【题型】解答题　【知识点】平面几何　【难度】easy
如图，在 $Rt\triangle ABC$ 中，$\angle ACB = 90^\circ$，$D$ 为 $AB$ 上的一点，以 $BD$ 为直径的半圆与交 $BC$ 于点 $F$，且 $AC$ 切 $\odot O$ 于点 $E$。

(1) 求证：$\widehat{DE} = \widehat{EF}$；

(2) 若 $\angle A = 30^\circ$，$AB = 6$，求 $CF$ 的长。
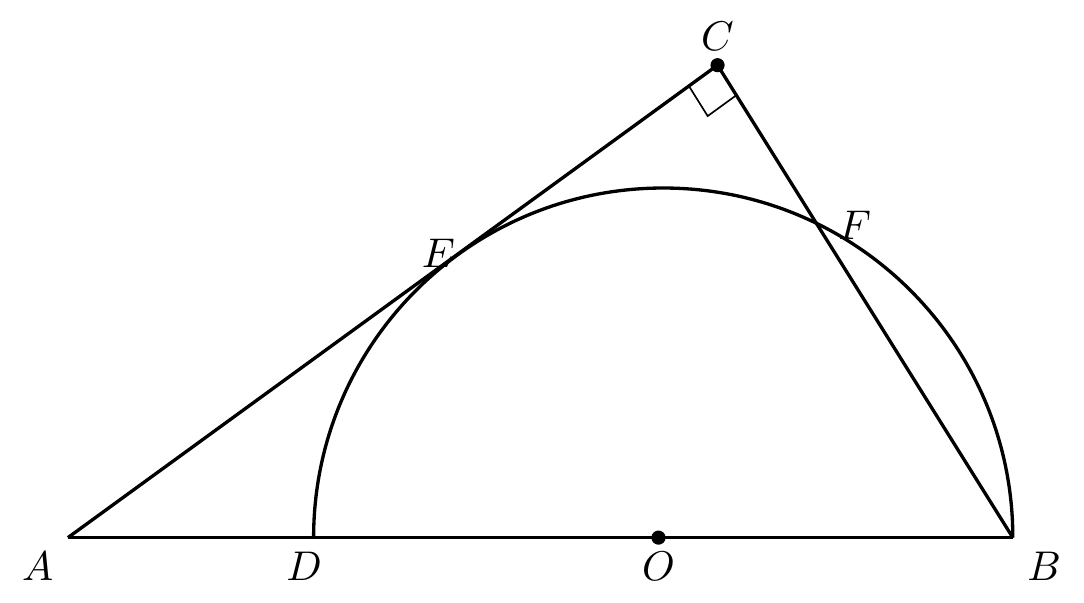
【解答】
(1) 证明：连接 $OE$、$OF$，

$\because AC$ 切 $\odot O$ 于点 $E$,

$\therefore OE \perp AC$, 即 $\angle OEA = 90^\circ$,

$\because \angle ACB = 90^\circ$,

$\therefore OE \parallel BC$,

$\therefore \angle EOA = \angle CBA$, $\angle EOF = \angle OFB$,

$\because OB = OF$,

$\therefore \angle OFB = \angle CBA$,

$\therefore \angle EOD = \angle EOF$,

$\therefore \widehat{DE} = \widehat{EF}$;

（2）解：连接 $DE$，

$\because \angle A = 30^\circ$， $AB = 6$,

$\therefore \angle OBF = \angle EOD = 60^\circ$,

$\therefore OE = OD = OF = OB$,

$\therefore \triangle DOE$、$\triangle BOF$ 都是等边三角形，

$\therefore \angle EDO = 60^\circ$,

$\therefore \angle DEA = 30^\circ$,

$\therefore AD = DE = DO = OB = BF = 2$,

$\because \angle A = 30^\circ$， $\angle ACB = 90^\circ$， $AB = 6$,

$\therefore BC = \frac{1}{2}AB = 3$,

$\therefore CF = BC - BF = 1$。
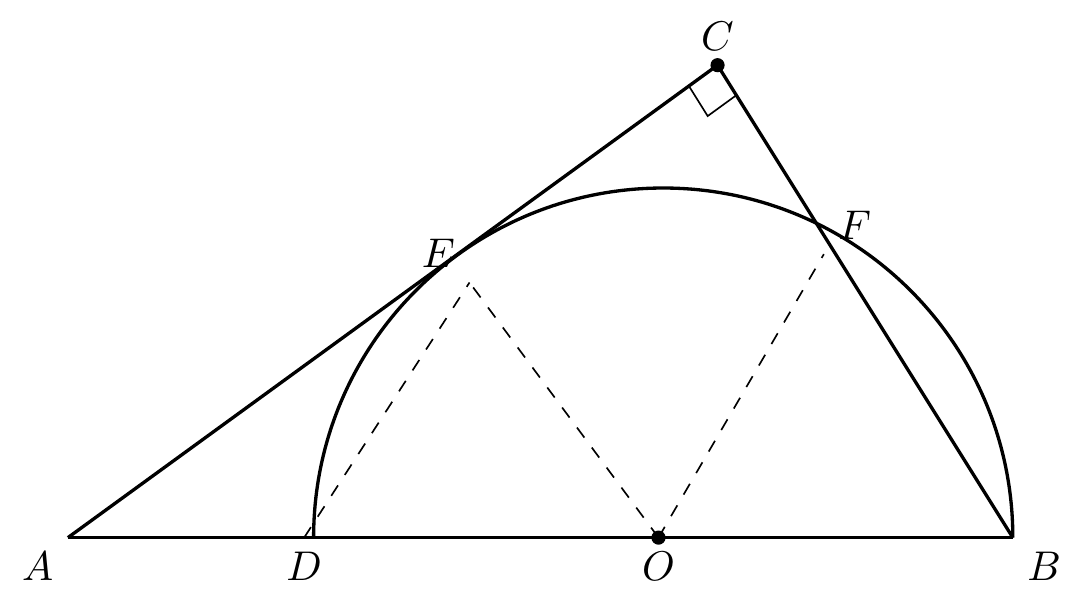